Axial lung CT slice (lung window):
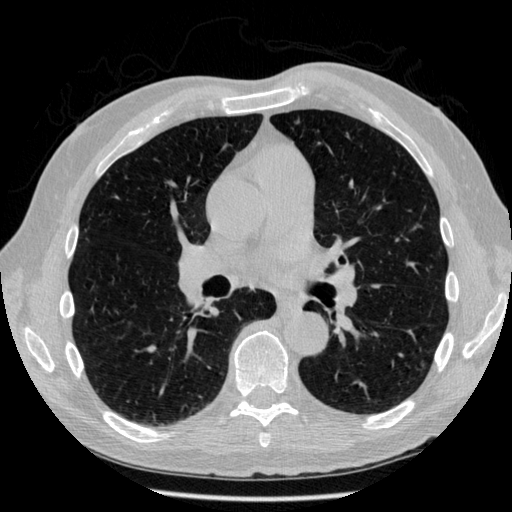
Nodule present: yes
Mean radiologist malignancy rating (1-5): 3